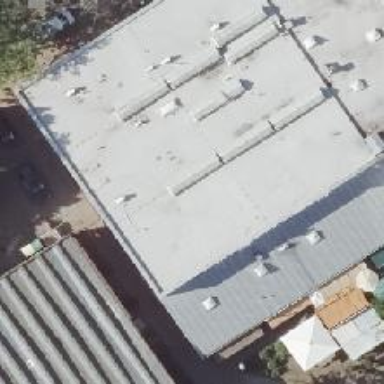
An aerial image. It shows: Clothing store.